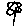
Label: flower